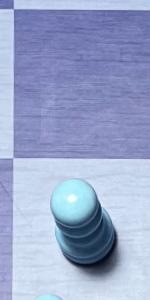
Label: Pawn_White